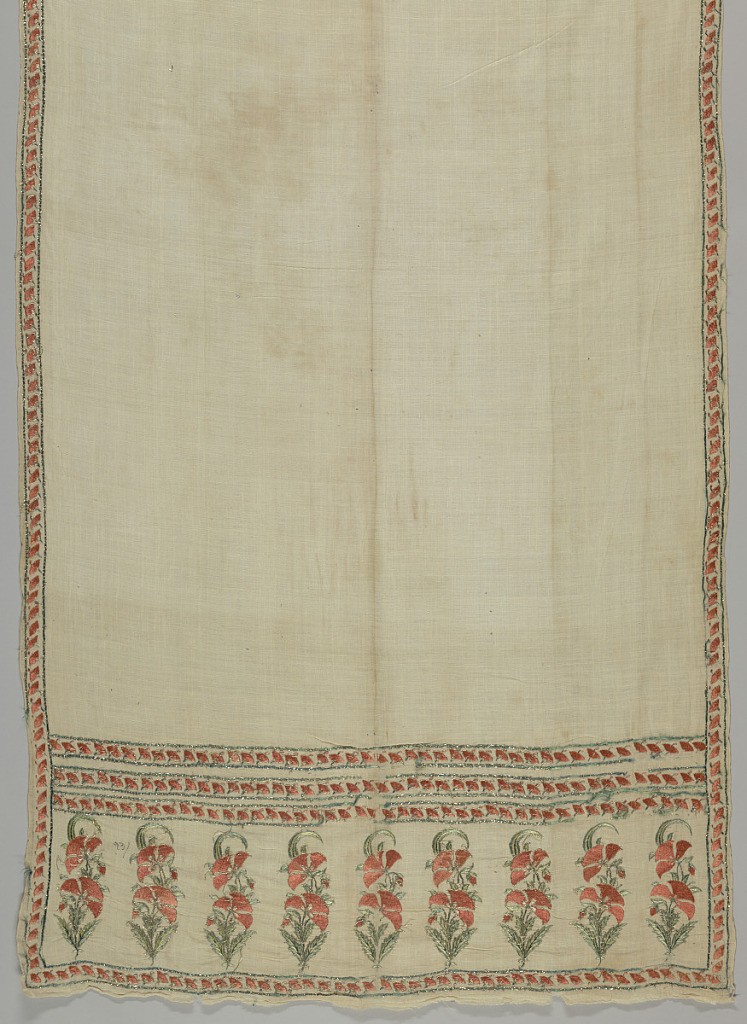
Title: Sash
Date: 18th century
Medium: cotton, silk, metallic foil thread Technique: stem and couching stitches on plain weave
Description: Long narrow sash of white cotton with an embroidered band at both ends, and three narrow guard stripes above and a narrow border on all sides. Bands contain flowering poppy-like plants.